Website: lowes
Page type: billing-address
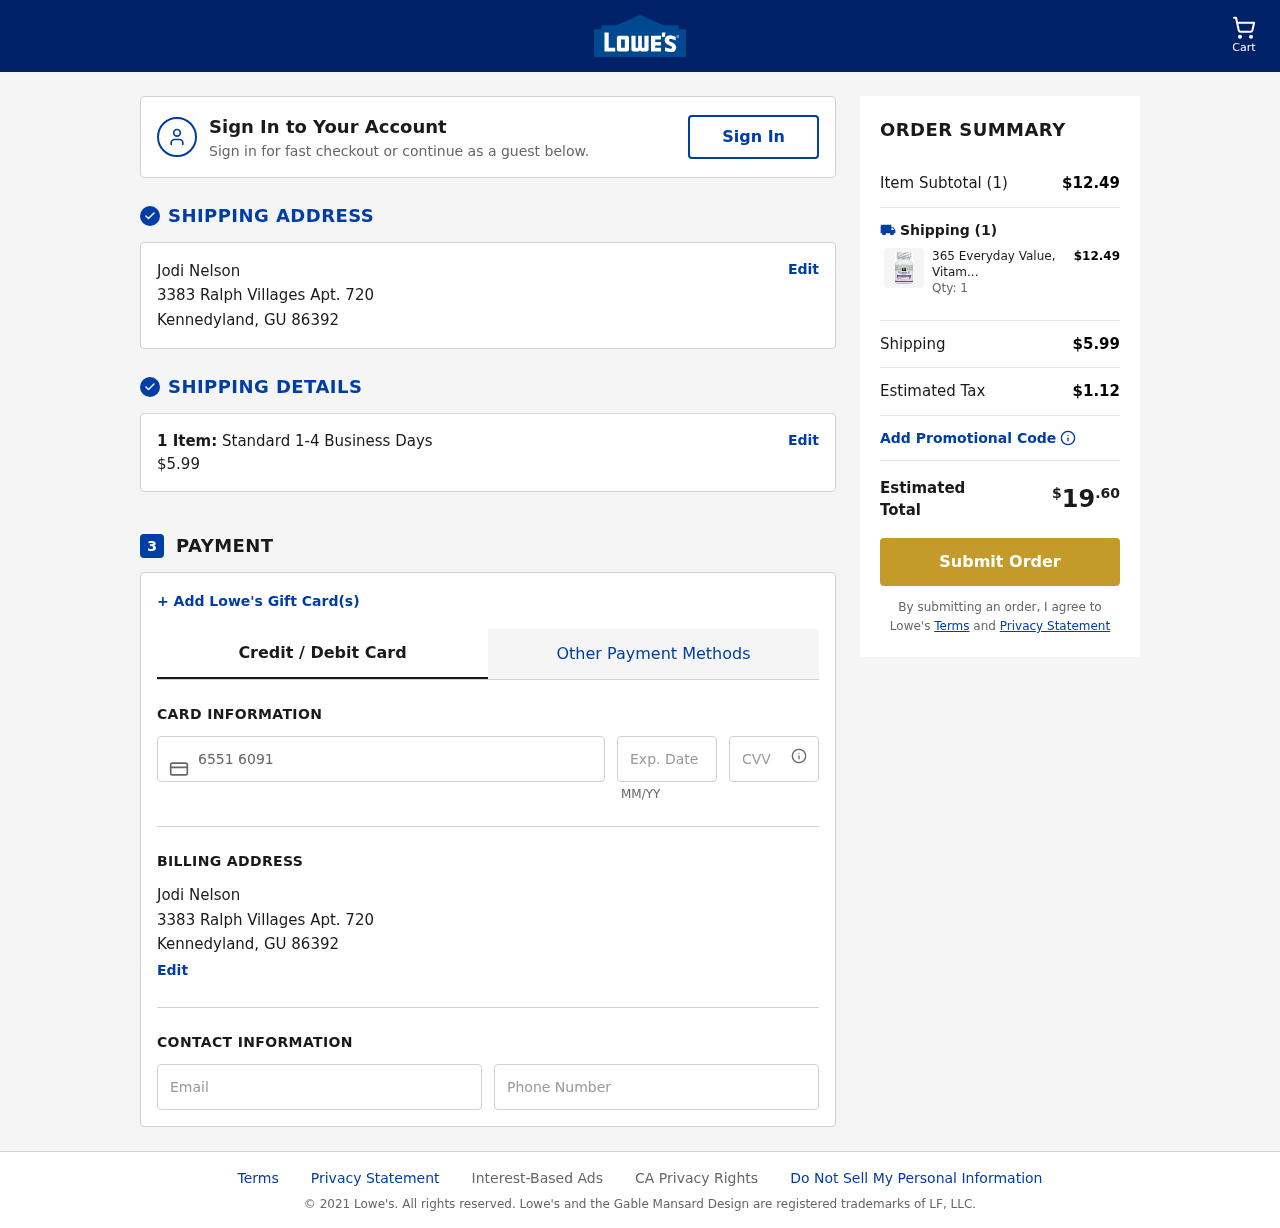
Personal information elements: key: PII_CARD_CVV
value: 507
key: PII_CARD_EXPIRY
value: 08/30
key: PII_CARD_NUMBER
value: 6551 6091 8813 5063
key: PII_CITY
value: Kennedyland
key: PII_EMAIL
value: jodinelson@gmail.com
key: PII_FULLNAME
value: Jodi Nelson
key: PII_PHONE
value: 2128576328
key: PII_POSTCODE
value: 86392
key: PII_STATE_ABBR
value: GU
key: PII_STREET
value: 3383 Ralph Villages Apt. 720
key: PII_FULLNAME2
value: Jodi Nelson
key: PII_CITY2
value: Kennedyland
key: PII_STATE_ABBR2
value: GU
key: PII_POSTCODE_FULL
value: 86392
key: PII_POSTCODE_NUMERIC
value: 86392
Product elements: key: PRODUCT1_NAME
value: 365 Everyday Value, Vitamin K 120mcg, 100 ct
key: PRODUCT1_PRICE
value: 12.49
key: PRODUCT1_QUANTITY
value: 1
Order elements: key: ORDER_NUM_ITEMS
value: Cart
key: ORDER_NUM_ITEMS
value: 1 Item:
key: ORDER_NUM_ITEMS
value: Item Subtotal (1)
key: ORDER_SHIPPING_COST
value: $5.99
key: ORDER_SUBTOTAL
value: $12.49
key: ORDER_TAX
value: $1.12
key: ORDER_TOTAL
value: $19.60